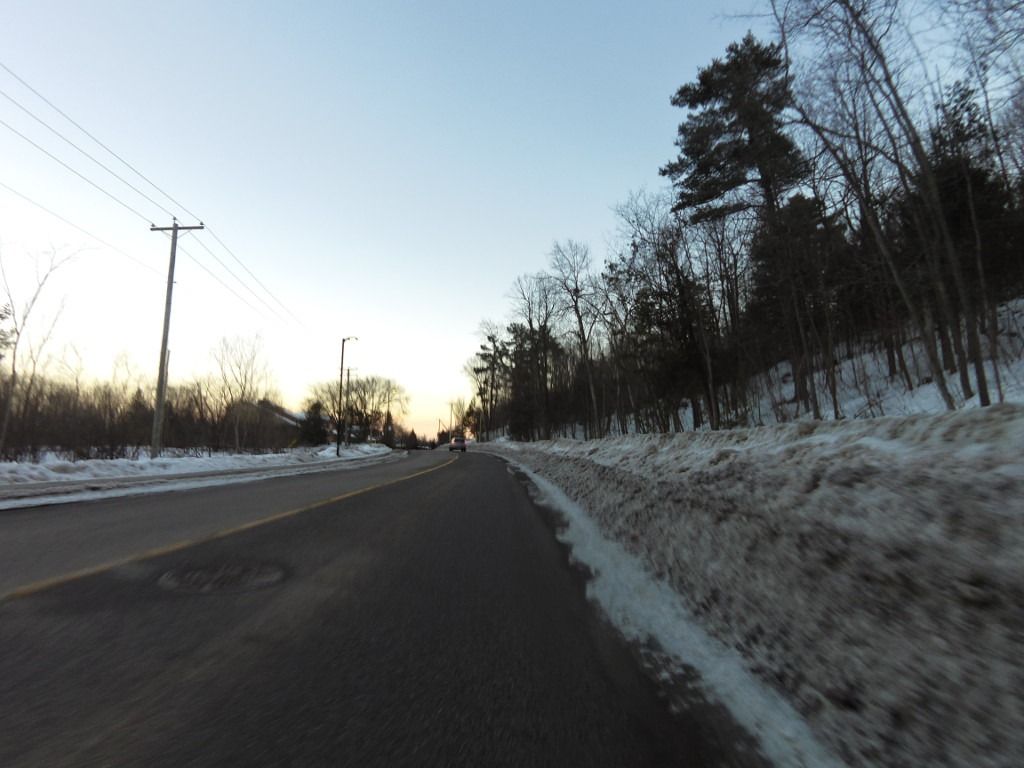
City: ottawa-gatineau